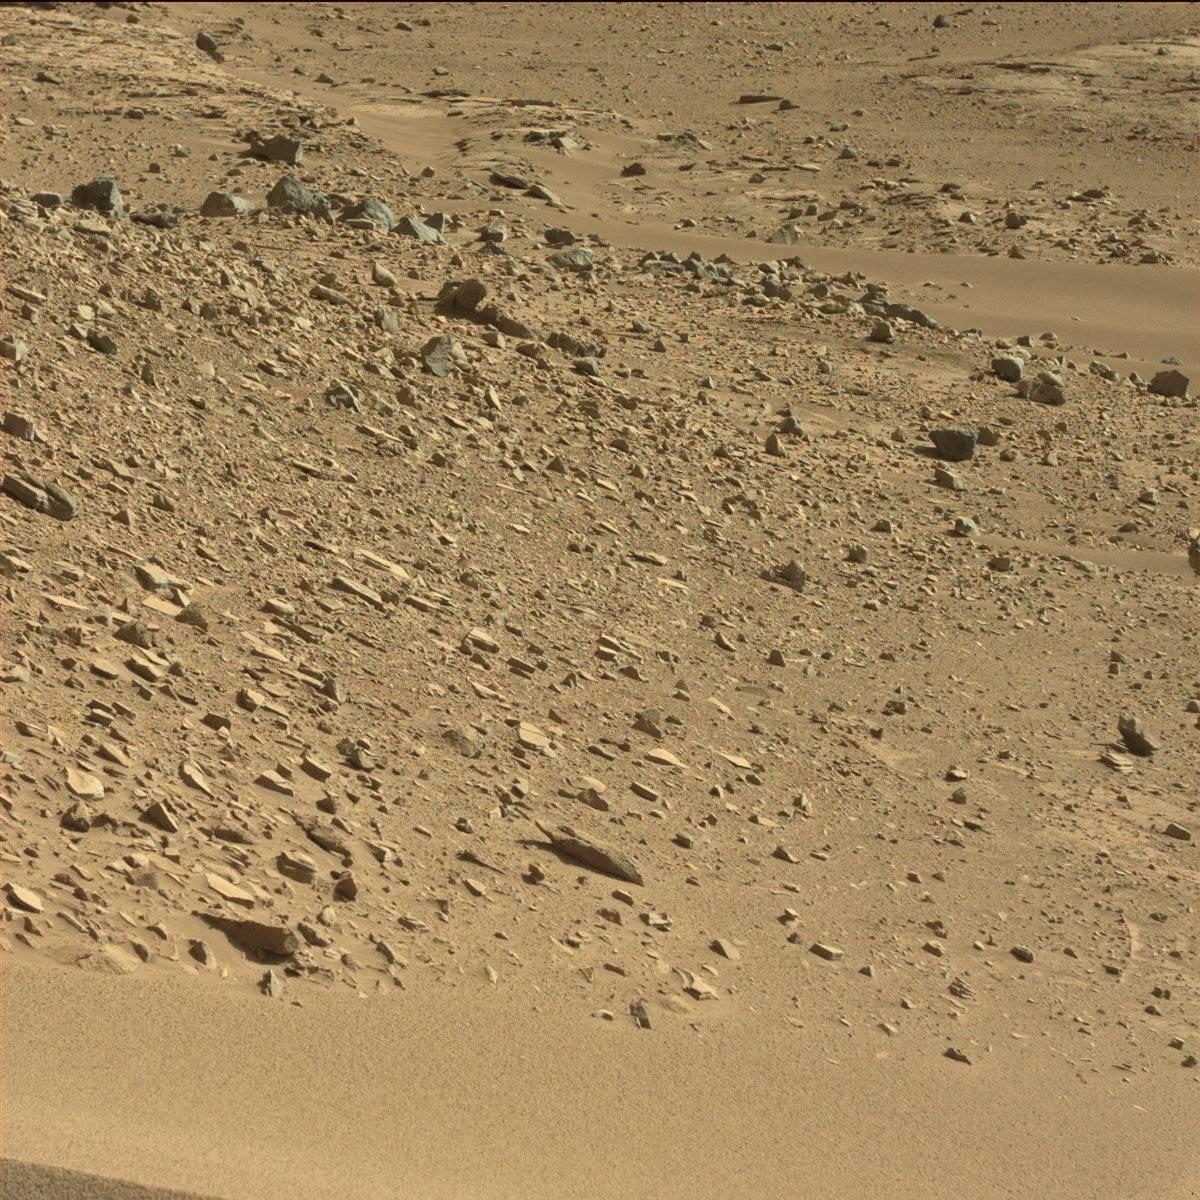
Terrain classes present: Bedrock, Sand / Soil